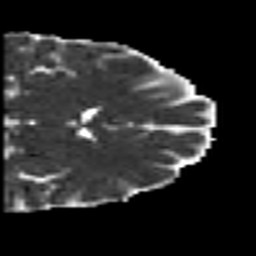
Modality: MD
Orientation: coronal
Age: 20
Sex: female
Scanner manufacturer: siemens
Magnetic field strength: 3 T
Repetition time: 7 s
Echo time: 0.0926 s